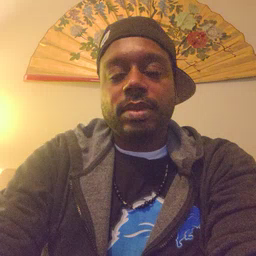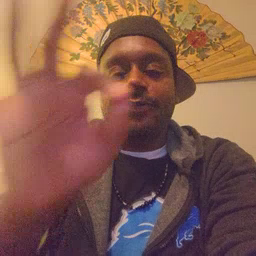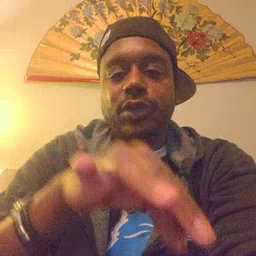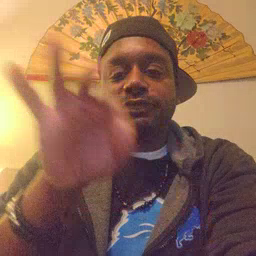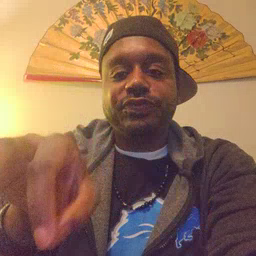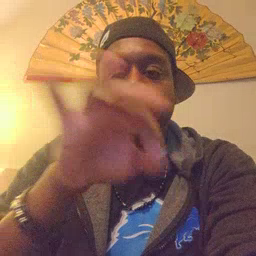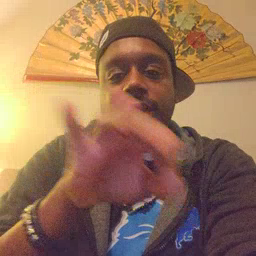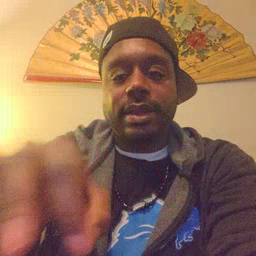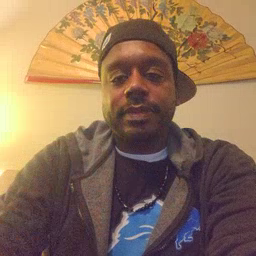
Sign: frenchfries